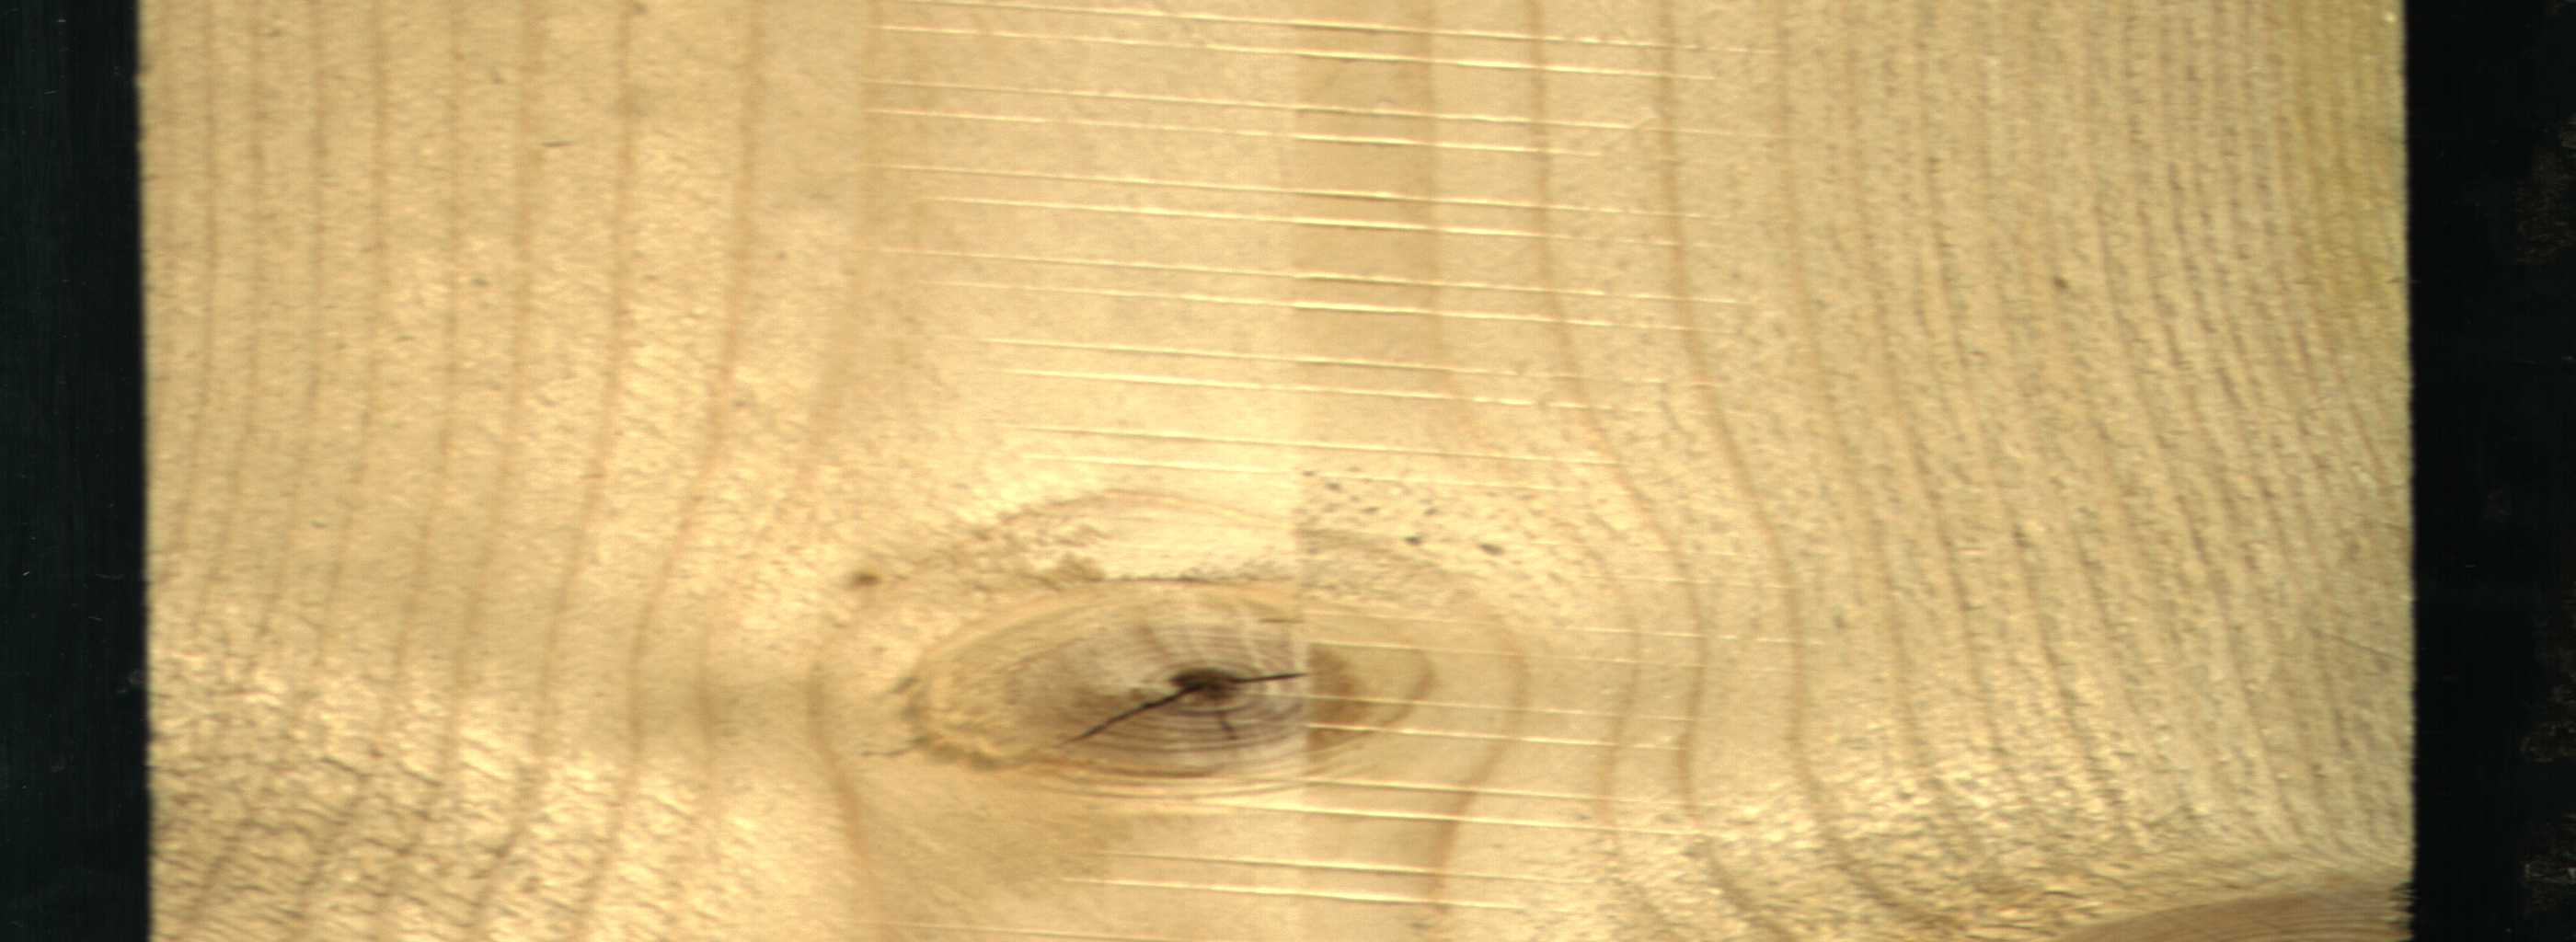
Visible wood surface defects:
knot_with_crack
Live_Knot